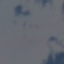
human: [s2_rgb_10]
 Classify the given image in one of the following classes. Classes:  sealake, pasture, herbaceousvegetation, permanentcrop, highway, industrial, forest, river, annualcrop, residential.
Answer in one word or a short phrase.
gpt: SeaLake